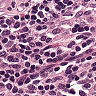
Metastatic tissue present: no